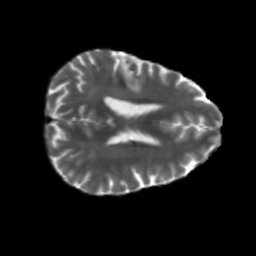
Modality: T2w
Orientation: axial
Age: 58
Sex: male
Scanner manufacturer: siemens
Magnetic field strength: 3 T
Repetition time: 5.25 s
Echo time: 0.08 s